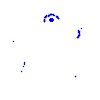
Particle: kaon